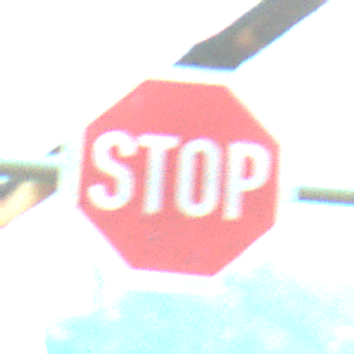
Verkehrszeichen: Stop
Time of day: MorningAfternoon
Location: Roofed (Special)
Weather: PartlyCloudy
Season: NotSpecified
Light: Natural